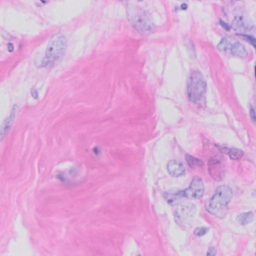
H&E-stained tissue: Breast